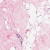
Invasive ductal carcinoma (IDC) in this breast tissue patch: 0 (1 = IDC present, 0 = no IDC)